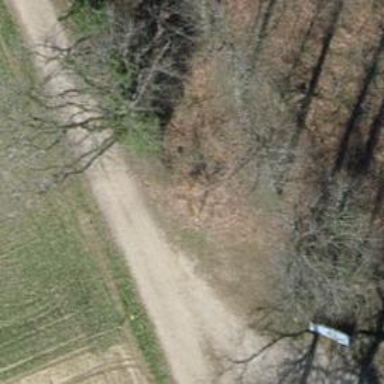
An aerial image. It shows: Guidepost providing information.